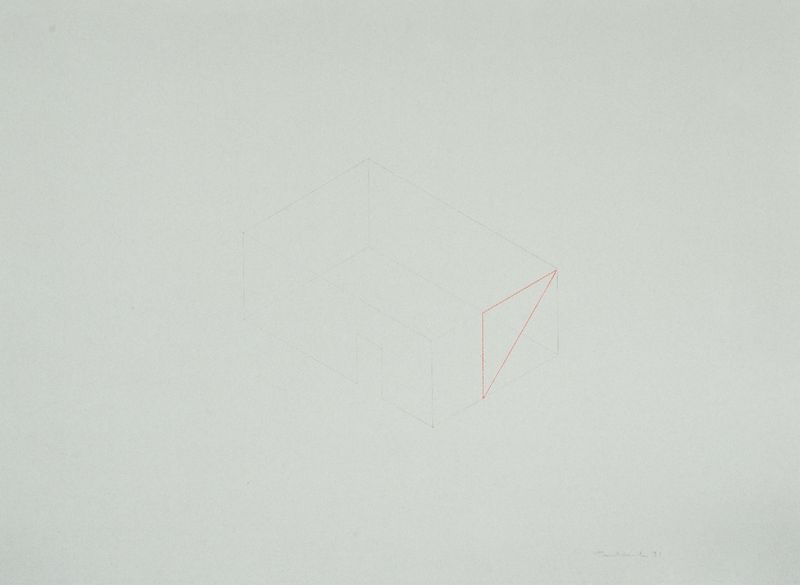
Titel: Ohne Titel. Eins aus einer Serie von acht "Isometrischen Zeichnungen"
Künstler: Fred Sandback
Standort: Zürich
Institution: Kunsthaus
Schlagwörter: körper, weiß, dreieck, grün, grau, raum, skizze, tür, zeichnung, rot, boden, decke, blatt, schräg, zart, papier, modell, perspektive, moderne, abstrakt, fläche, leer, modern, grafik, linien, sigantur, gerade, transparent, wände, rechteck, linie, minimalistisch, form, plastisch, strich, bleistift, entwurf, reduziert, ecken, quadrate, geometrisch, serie, öffnung, quader, durchsichtig, struktur, unsichtbar, diagonale, lineal, sol, sechs, kanten, geometrie, lewitt, drachen, acht, vage, parallelen, winkel, verbindungen, kubus, konzept, vertikale, vertikal, konstruktiv, wenig, dimension, volumen, fluchtpunkte, zarte linien, triangel, schwebe, concept art, die eine farbe, irritation, parallelperspektive, ziommer, zweideutig